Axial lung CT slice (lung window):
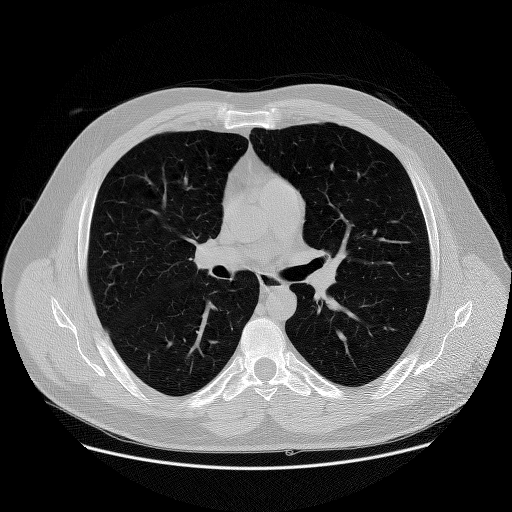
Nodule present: no